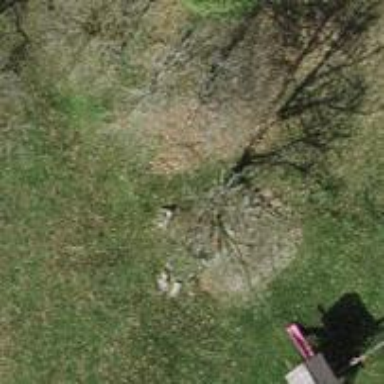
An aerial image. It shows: Beautiful tree in nature.